Field crop: maize
Growth stage: 2
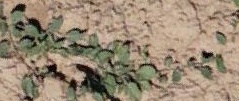
Species: convolvulus